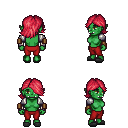
a pixel art fantasy rpg character, female body template, orc, green skin, steel arm armor, red pants, ruby red swoop hairstyle, leather bracers, gray slippers, four views (front, back, left, right), 2x2 character sprite sheet, small pixel art, hard edges, no anti-aliasing